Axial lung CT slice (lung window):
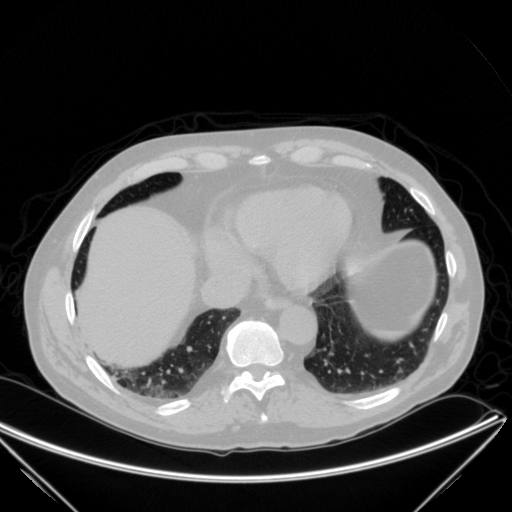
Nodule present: no